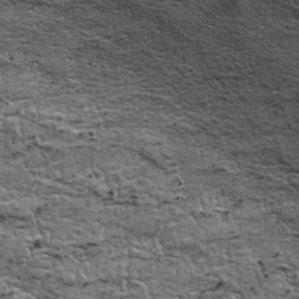
Label: frost